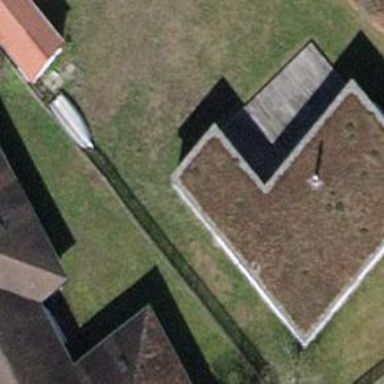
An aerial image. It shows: View of roof of building.